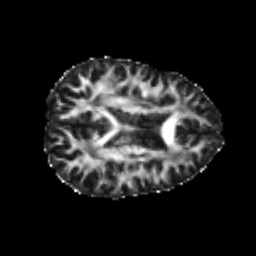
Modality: FA
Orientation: axial
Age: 25
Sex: female
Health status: healthy
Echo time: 0.074 s